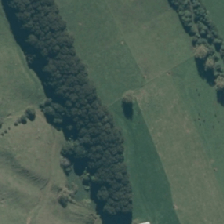
Land cover: broadleaved_indigenous_hardwood